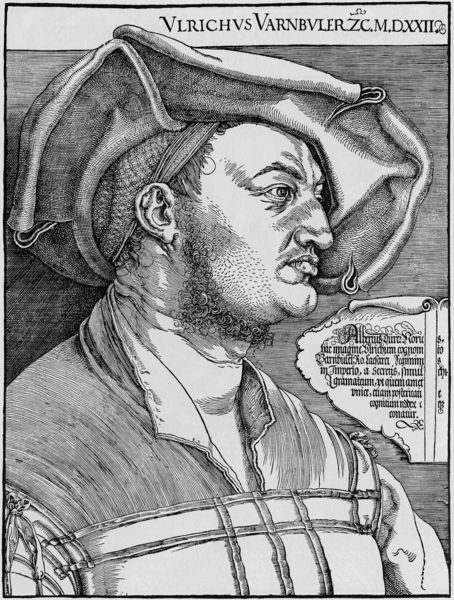
Titel: Bildnis des Ulrich Varnbüler
Künstler: Albrecht Dürer
Institution: (Seriendruck)
Schlagwörter: mann, hut, mund, nase, ohr, profil, zeichnung, bart, hemd, gesicht, kragen, bildnis, hals, auge, lippen, schrift, krempe, druck, radierung, text, stoppeln, bänder, haarnetz, bard, vlrichvs, schuürze